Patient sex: M
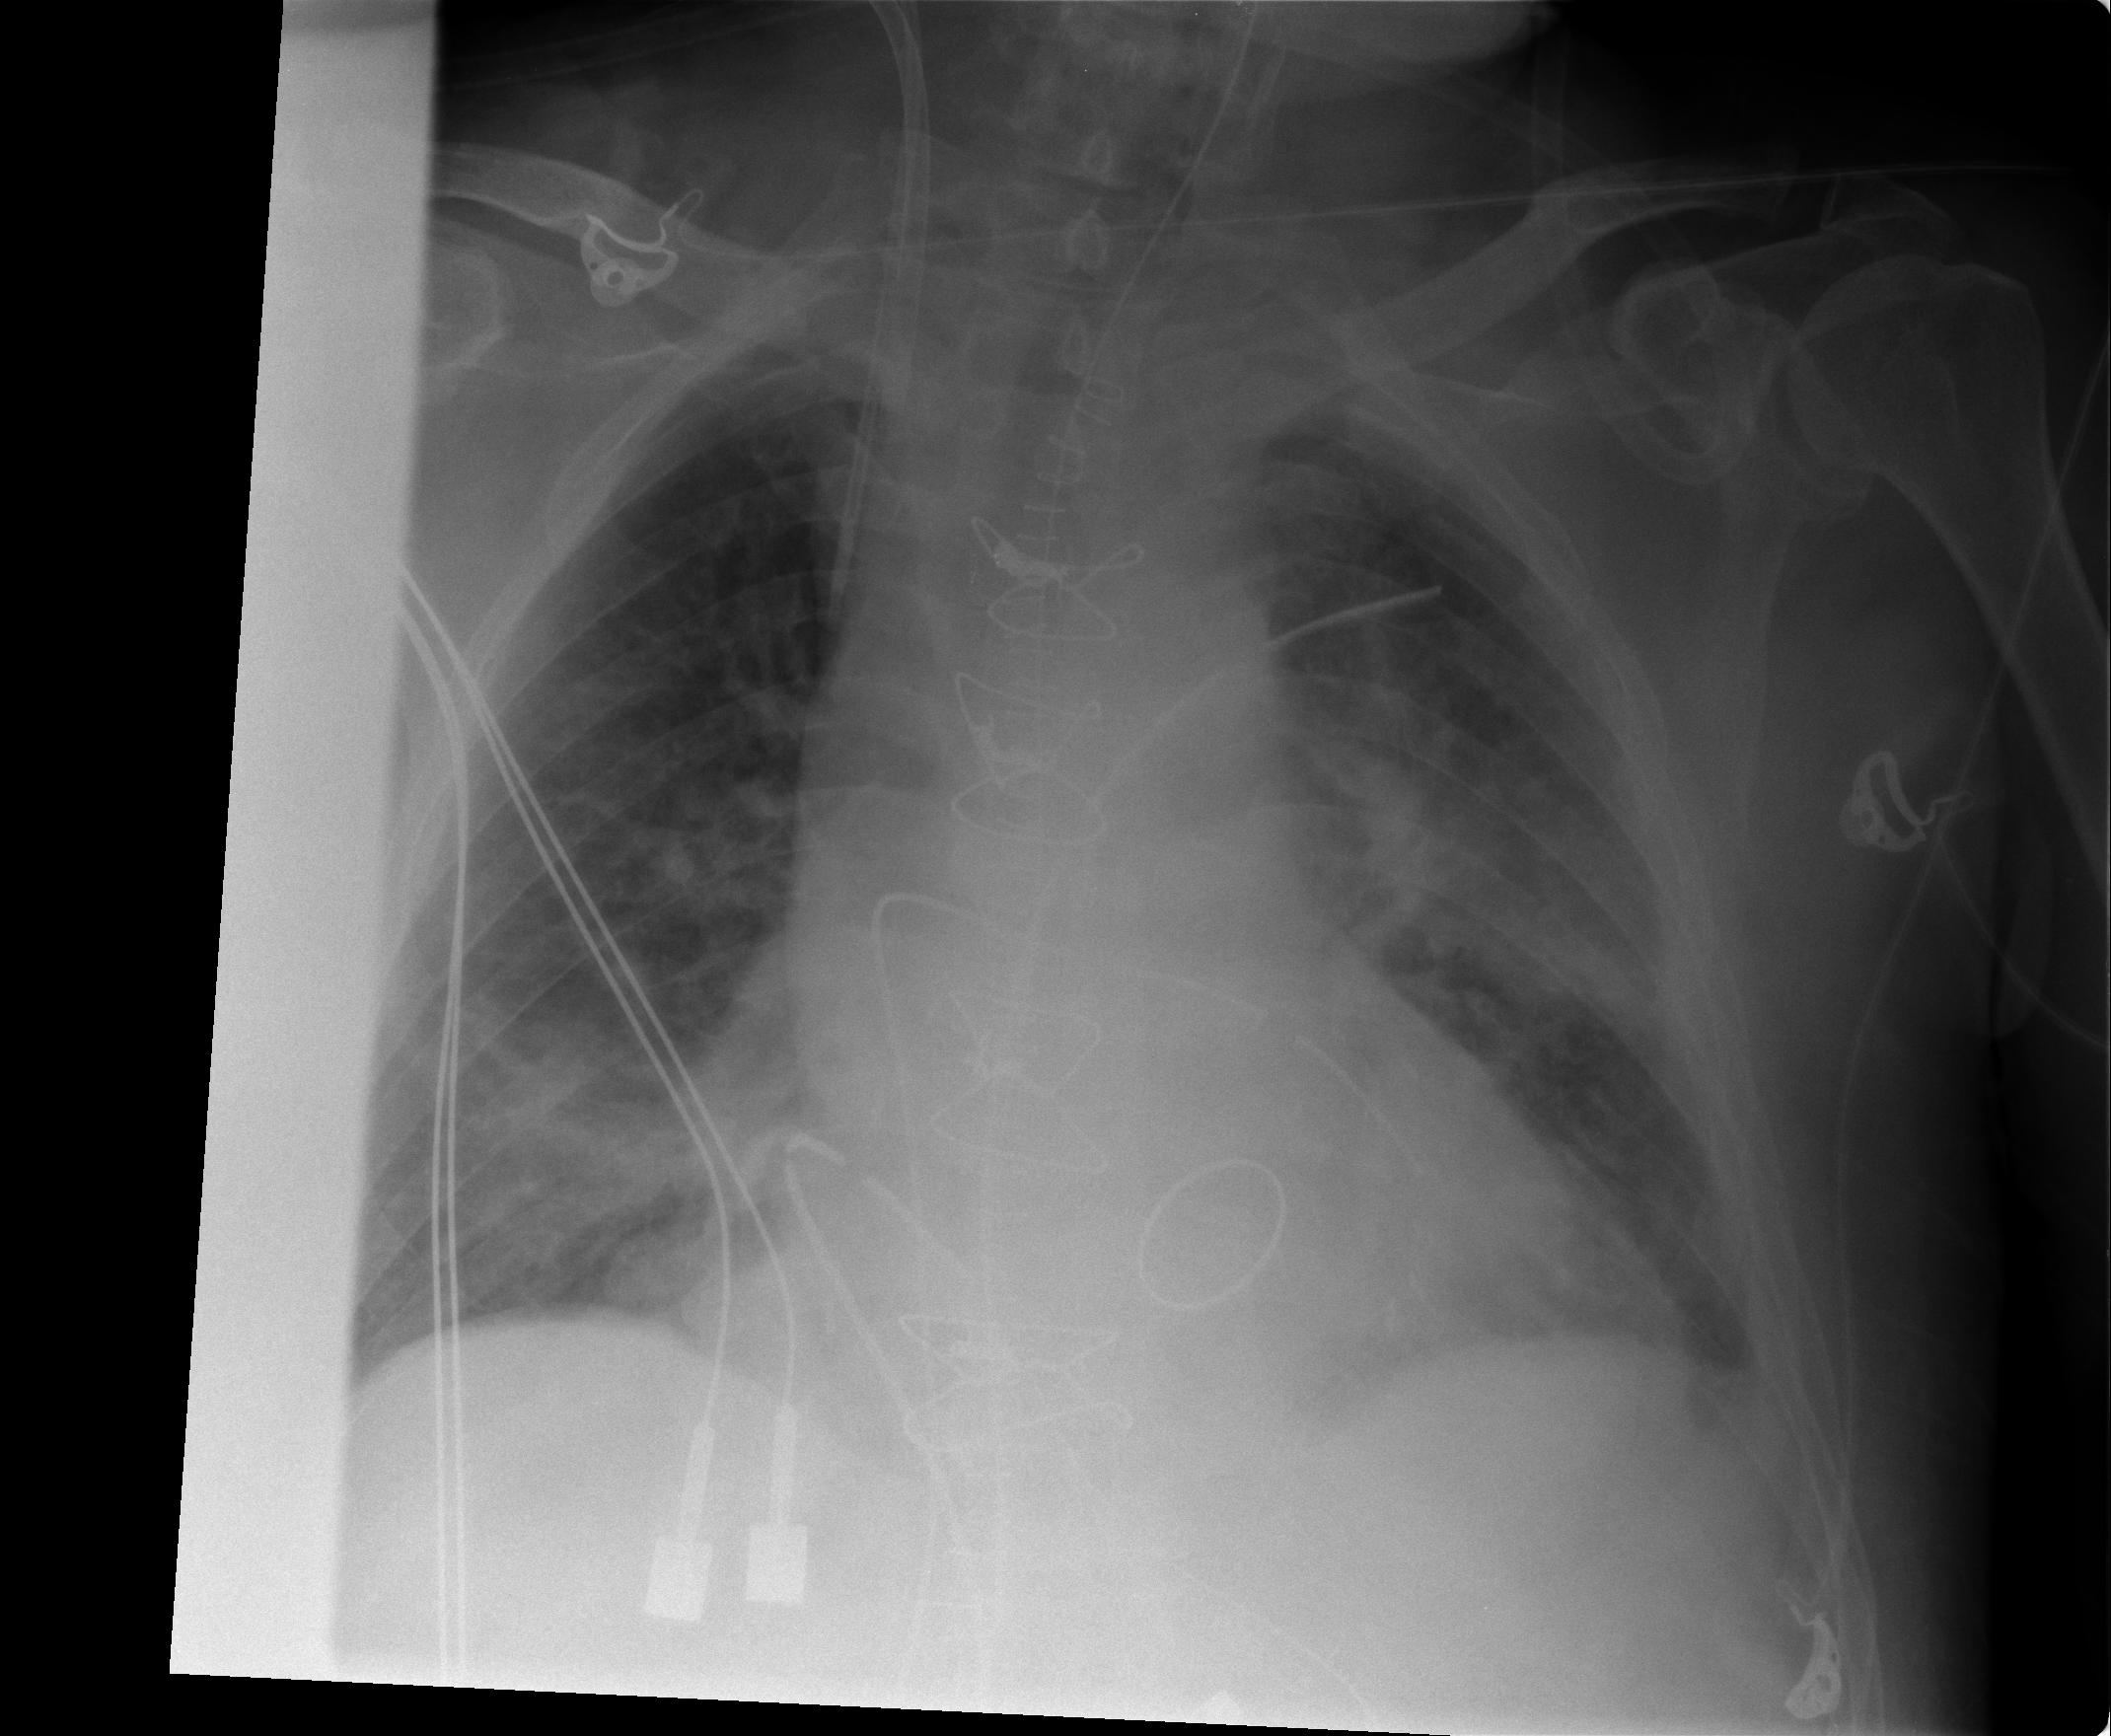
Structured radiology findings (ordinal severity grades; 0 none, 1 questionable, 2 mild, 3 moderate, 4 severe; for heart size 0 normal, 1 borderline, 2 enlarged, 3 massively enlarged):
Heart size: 2
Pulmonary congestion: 0
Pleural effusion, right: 0
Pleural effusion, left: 0
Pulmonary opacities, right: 2
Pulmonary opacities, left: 2
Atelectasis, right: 2
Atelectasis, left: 2